Interaction volume radius: 10 \u00c5
Interaction volume height: 15 \u00c5
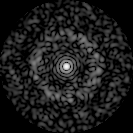
Disorder parameter: 0.8434